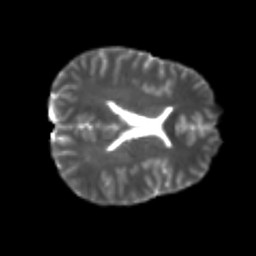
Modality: T2w
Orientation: axial
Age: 25
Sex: male
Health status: healthy
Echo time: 0.074 s